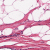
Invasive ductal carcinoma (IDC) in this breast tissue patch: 0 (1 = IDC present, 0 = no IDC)